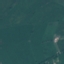
Label: Pasture